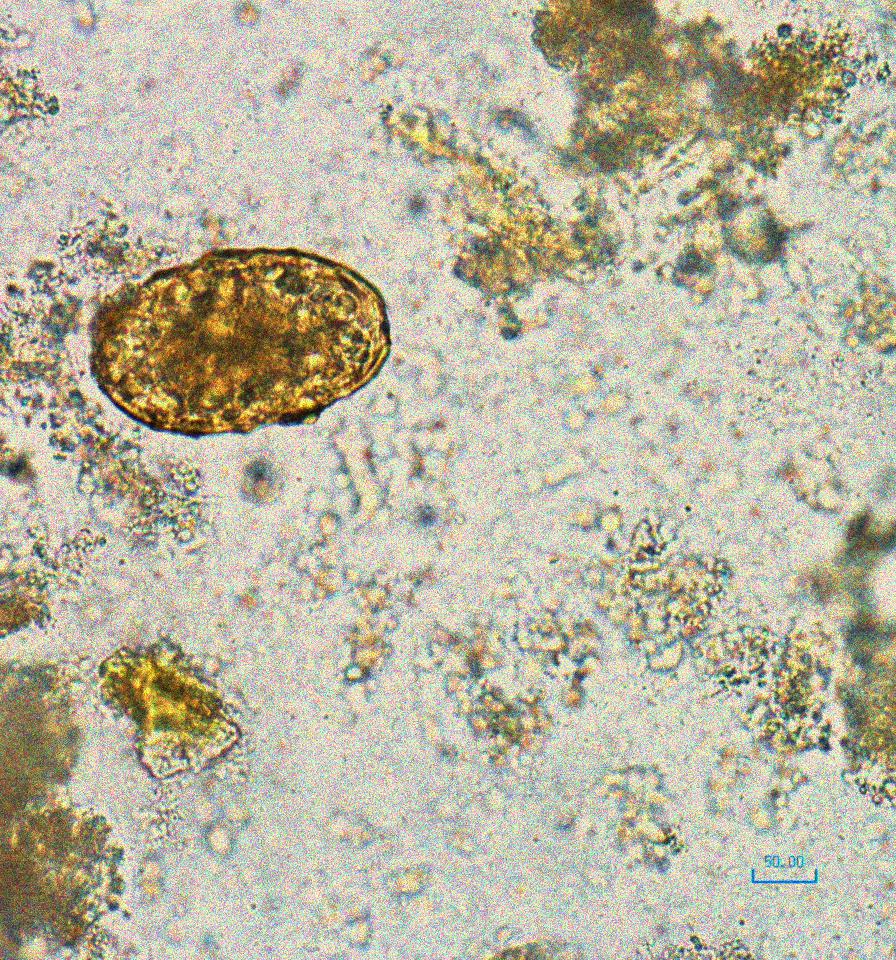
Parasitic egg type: Ascaris lumbricoides